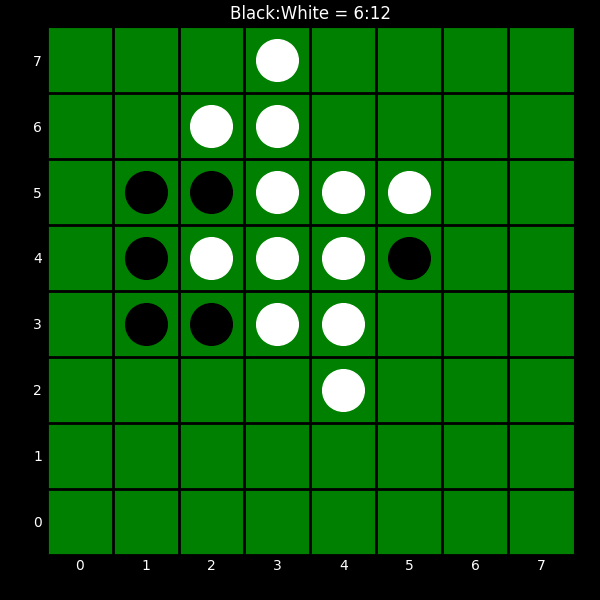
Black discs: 6
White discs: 12